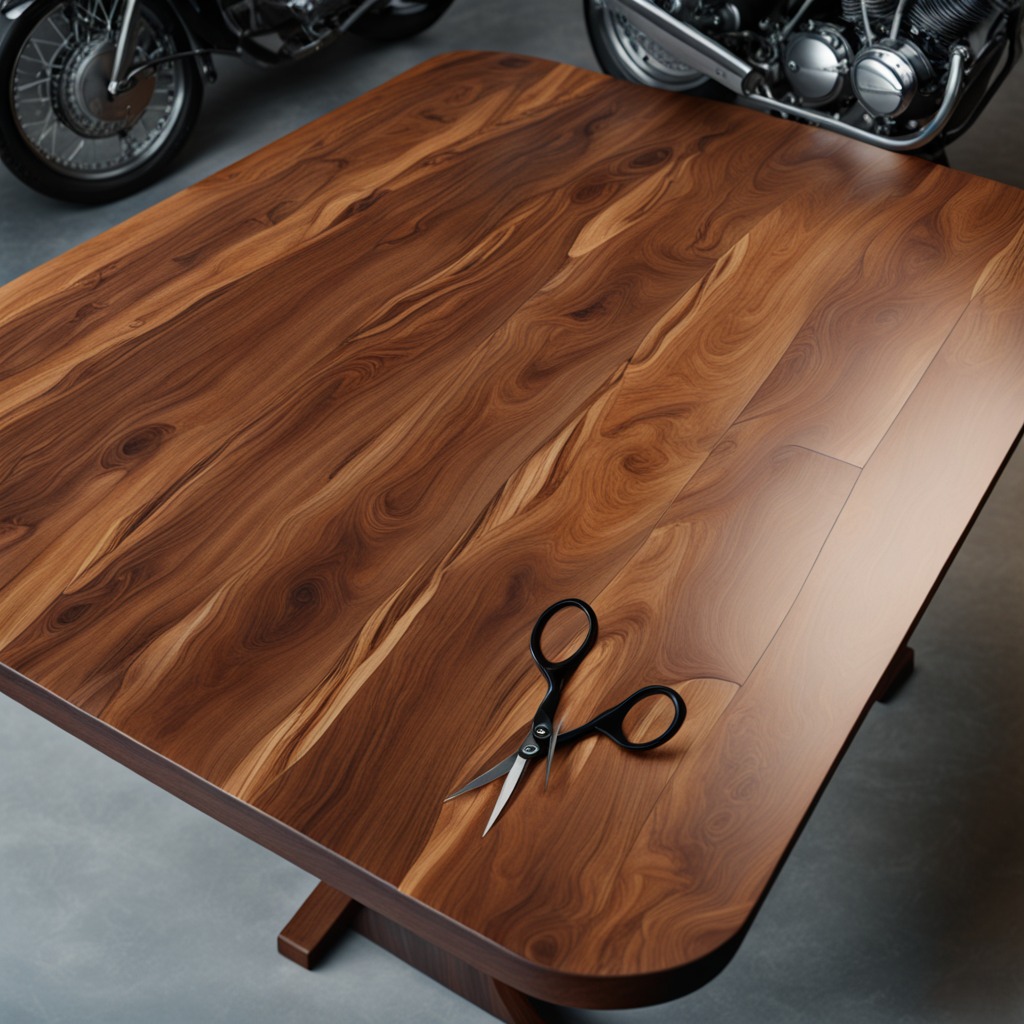
A scissor is lying on the wooden table in the garage.